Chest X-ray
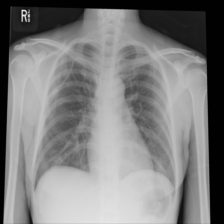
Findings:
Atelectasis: negative
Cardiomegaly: negative
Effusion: negative
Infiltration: negative
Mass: negative
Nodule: negative
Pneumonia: negative
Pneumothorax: negative
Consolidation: negative
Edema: negative
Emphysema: negative
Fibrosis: negative
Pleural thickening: negative
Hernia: negative